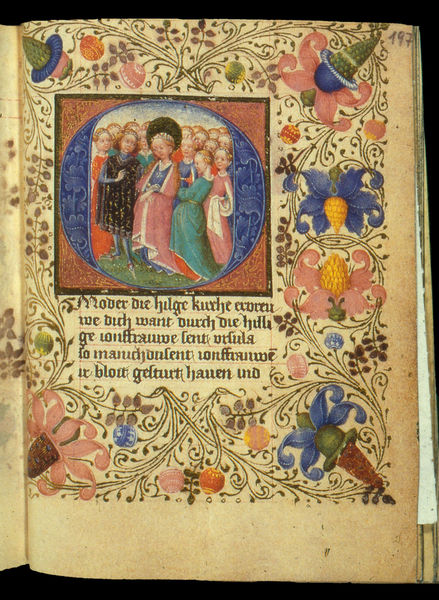
Titel: Lochner-Gebetsbuch
Künstler: Stefan Lochner
Institution: Darmstadt, Universitäts- und Landesbibliothek
Schlagwörter: blätter, gruppe, mann, frauen, menschen, blumen, bunt, frau, kleider, blüten, gras, rot, muster, ornament, bibel, mensch, paar, personen, pflanze, pflanzen, ranken, schrift, vergilbt, floral, deutsch, buch, stengel, seite, illustration, buchseite, heiligenschein, knospen, mittelalter, menschengruppe, heilig, maria, prachtvoll, o, heiligenchein, bl#ätter